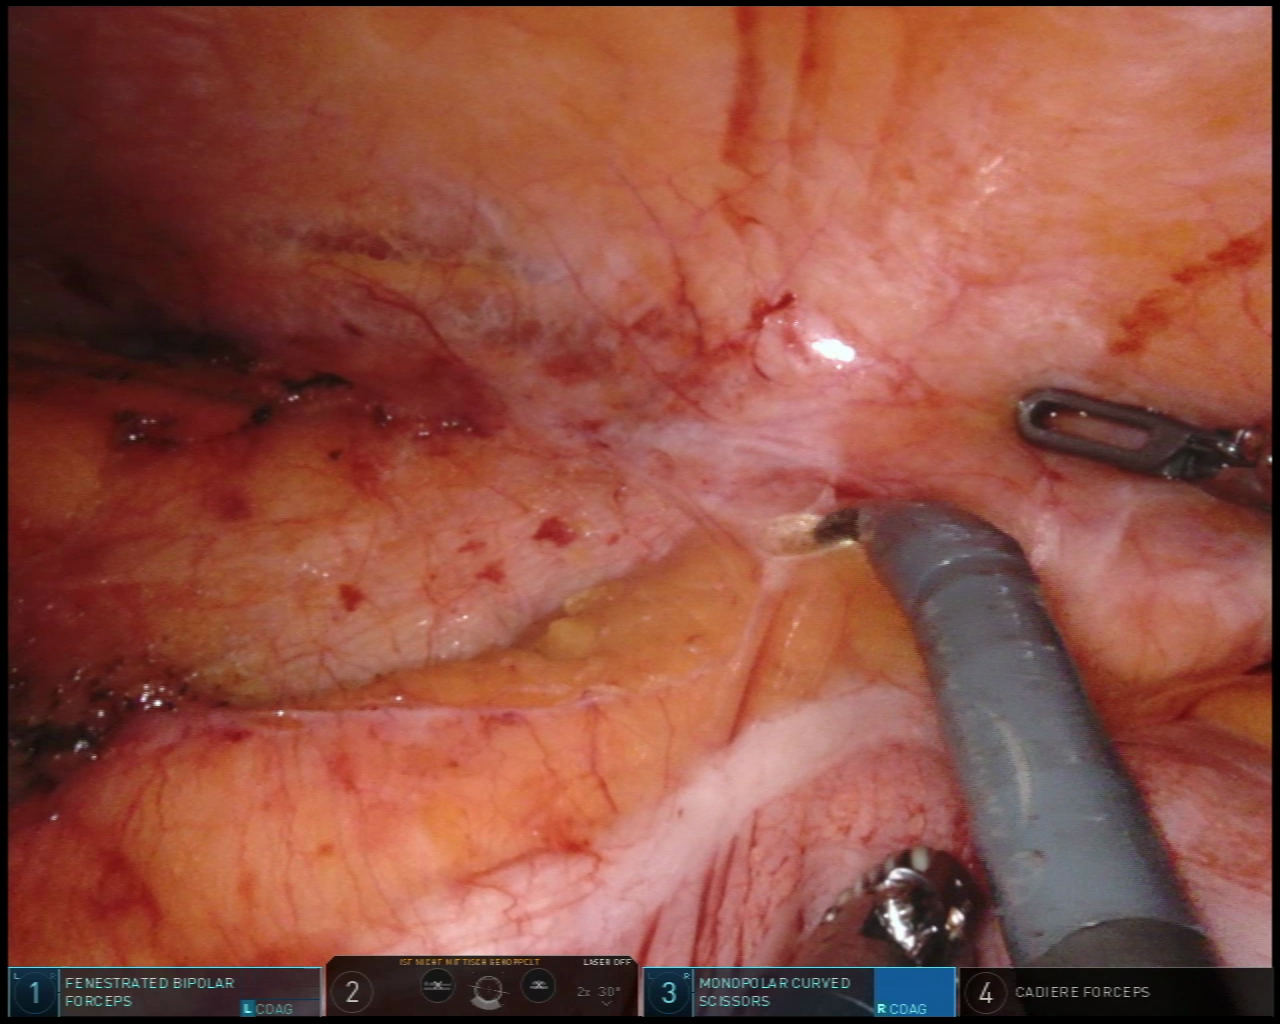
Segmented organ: colon
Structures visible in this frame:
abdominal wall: yes
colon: yes
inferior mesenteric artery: no
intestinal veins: no
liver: no
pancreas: no
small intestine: no
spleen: no
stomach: no
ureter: no
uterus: no
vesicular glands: no